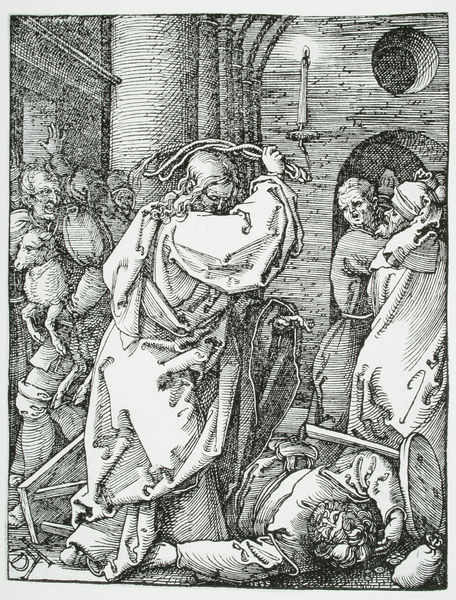
Titel: Kleine Passion - Die Vertreibung der Händler
Künstler: Albrecht Dürer
Standort: viele Standorte
Institution: Seriendruck
Schlagwörter: hand, kampf, mann, schatten, weiß, frauen, menschen, abend, fenster, frau, frisur, grau, hintergrund, holz, kleid, licht, männer, nacht, schwarz, stuhl, szene, säule, säulen, tisch, tische, tür, vordergrund, zeichnung, leute, menge, bart, kneipe, mütze, wand, architektur, arm, entsetzen, falten, lang, stein, tod, vollbart, innenraum, signatur, kirche, boden, gewand, haare, kutte, mantel, stehend, strick, händler, locken, renaissance, scheitel, kreis, rund, holzschnitt, papier, ecke, liegen, bogen, zuschauer, mauer, bank, hocker, schemel, rundbogen, angst, gewalt, homme, manteau, kerze, faltenwurf, ad, liegend, geneigt, leuchten, interieur, gewölbe, lamm, schaf, torbogen, seil, geld, rippen, druck, druckgraphik, monogramm, schraffur, schwarz weiß, holzstich, loch, radierung, stich, blanc, noir, illustration, schlag, schläge, strafe, tumult, peitsche, beutel, sims, kerzenlicht, schein, kerzenleuchter, erschreckt, christus, jesus, mittelalter, erhoben, chaise, mönche, tempel, drapé, dürer, fenetre, dreibein, kupferstich, vertreibung, christ, gravure, jesu, mort, turban, schaaf, schlagen, rute, zorn, biblisch, gestürzt, ziege, bois, christentum, cheval, robe, chasse, toge, haarsträhnen, historisch, guppe, colonne, arcade, architecture, esquisse, colonnes, dessin, porte, mouvement, trait, gothique, albrecht, albrecht dürer, prügel, katholisch, cape, folter, passion, terre, marchands, voute, animaux, allemagne, gens, durer, haue, table, divin, kreuzweg, dieu, im tempel, geisselung, geiselung, geißel, auspeitschen, moyen-age, geisel, bataille, groupe, noir et blanc, battre, hommes, colere, vertreibung aus dem tempel, gewanf, temple, bestrafung, tempelaustreibung, estampe, martyre, bible, chevre, age, religion, biblique, châtiment, cshaf, evangile, jesus chassant les marchands d, marchands du temple, punition, sévérité, torture, pharisäer, bonnet, sol, vente, chaises, personnes, bougie, marchand, sac, peur, saints, culte, bar, banc, agneau, foule, corde, violence, chandelle, schändung, destruction, rixe, or, mouton, tombé, mammon, im teimpel, flagellation, chassant, tabourtet, flageller, chasser, gravue, fouet, brebis, pièces, tabouret, burin, jésus chassant les marchands du temple, cierge, table renversée, oeil de boeuf, moyen, baston, taverne, ban, à terre, bagarre, lucarne, taper, frapper, graver, cordage, fouetter, hublot, vopute, les marchands du temple, annimaux, christianisme, scwarz weiß